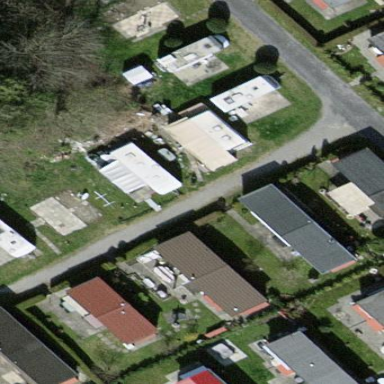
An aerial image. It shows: Static caravan.